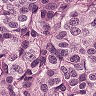
Metastatic tissue present: yes